Question:
I want to debug both workout.js and test.js but vscode is debugging only the workout.js
how do I set the file name dynamic. so I can debug any js file with one launch.json config
Like
'''
"program": "${workspaceFolder}/${currentFileName}.js",
'''
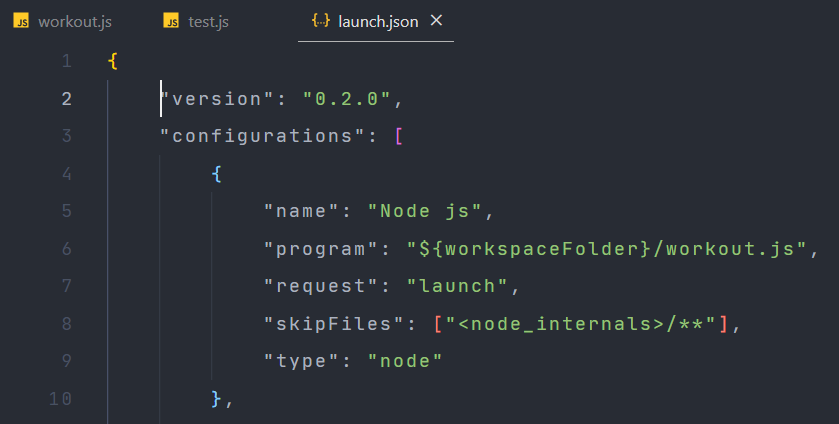
Answer: Refer to the <URL> for details.
'''
{
"version": "0.2.0",
"configurations": [
{
"name": "Node js",
"program": "${file}",
"request": "launch",
"skipFiles": ["<node_internals>/**"],
"type": "node"
}
]
}
'''